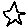
Label: star